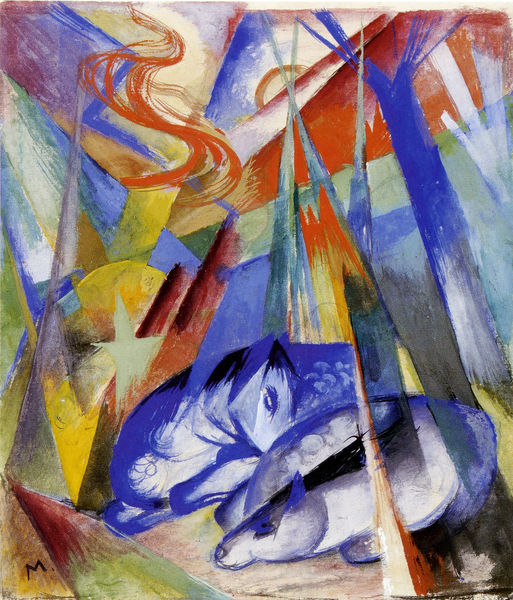
Titel: Schlafende Tiere
Künstler: Franz Marc
Institution: (Privatbesitz)
Schlagwörter: baum, berg, blau, gemälde, gruppe, himmel, kopf, körper, schatten, schlaf, weiß, wolken, bäume, dreieck, gelb, grün, kubismus, kubistisch, landschaft, ocker, braun, bunt, geschwungen, grau, hell, licht, ohr, orange, schwarz, türkis, rot, tier, tiere, wiese, wolke, expressionismus, hochformat, malerei, muster, augen, hals, signatur, öl, baumstamm, erde, feld, felder, hügel, sonnenaufgang, stamm, weide, rauch, sonne, boden, auge, spitzen, wald, pferd, pferde, reiter, rund, fell, mähne, schweif, farbig, welle, wellen, liebe, ruhe, ecke, liegen, ruhen, schlafen, zwei, flagge, abstrakt, berge, farben, fläche, flächen, gebirge, modern, farbe, formen, lila, nebel, sonnenuntergang, violett, linien, rast, ausdruck, lehnen, spitz, dunkelrot, tiefe, liegend, striche, pink, mond, eckig, kreuz, türme, münchen, stern, blitze, expressionistisch, strahlen, linie, lichtung, form, monogramm, buchstabe, schlange, macke, schimmel, franz, ecken, geometrisch, zacken, kristall, blitz, stark, sturz, lianen, leuchtend, klassik, dreiecke, tempera, geometrie, blauer reiter, rasten, expression, hengst, demut, purpur, grell, blauer, gefühl, lasierend, facetten, franz marc, marc, mähnen, künstlergruppe, fohlen, blaue pferde, kantig, lauer reiter, splitter, ergebenheit, feldf, hengs, lebenskraft, zwei pferde im wald, zwei pferde, straheln, nebeneinander, absrakt, tipis, polygone, orrange, m, e, m., marc franz, schwarze mähne, franz mars